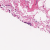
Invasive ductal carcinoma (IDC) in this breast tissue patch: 0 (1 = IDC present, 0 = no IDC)